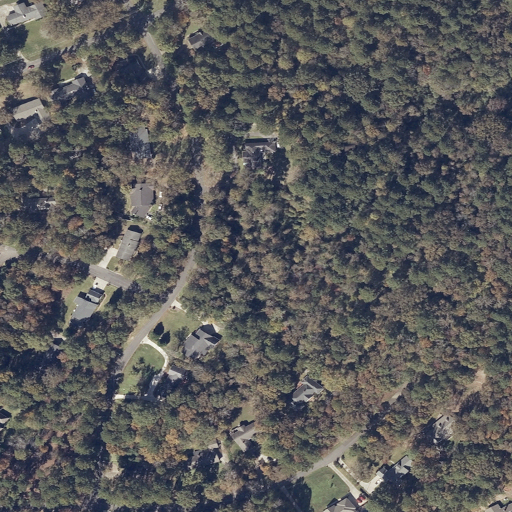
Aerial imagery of mountain in Alabama named Peach Orchard Hill containing open development, evergreen forest, mixed forest, low intensity development, deciduous forest, medium intensity development, and pasture